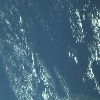
Label: water